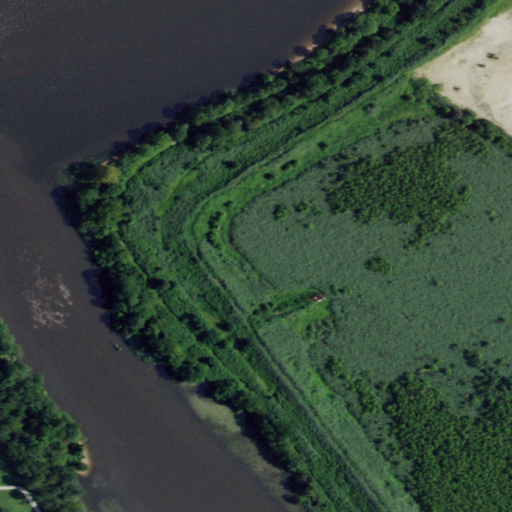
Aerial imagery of cape in New Jersey named Washington Point Neck containing herbaceous wetlands, open water, grassland, woody wetlands, open development, medium intensity development, and low intensity development